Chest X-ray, AP view. Patient: 50 years old, sex F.
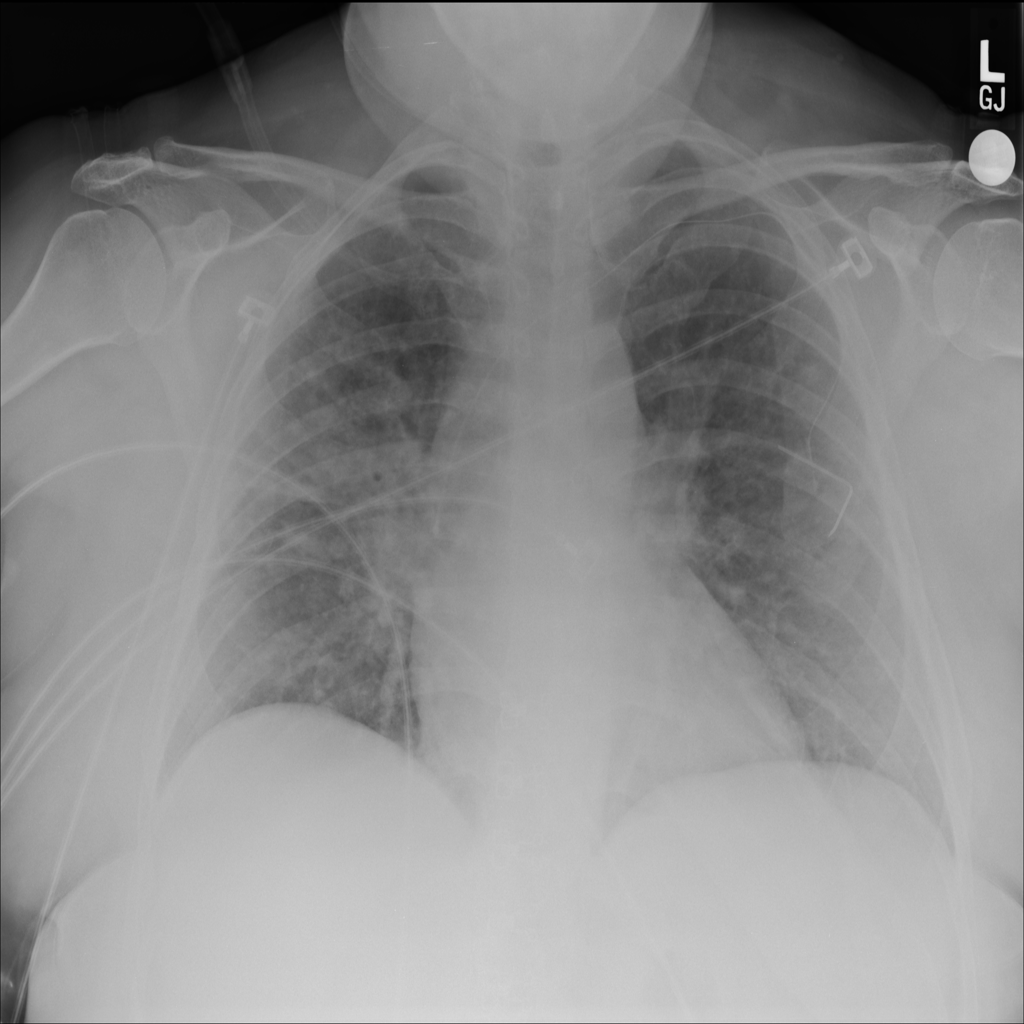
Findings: No Finding